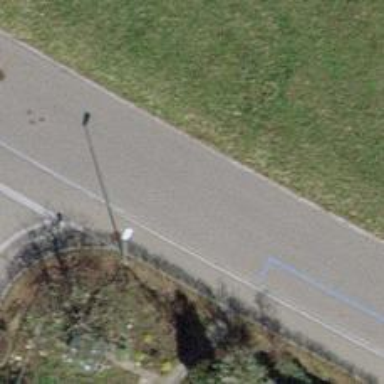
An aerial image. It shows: Traffic calming table.